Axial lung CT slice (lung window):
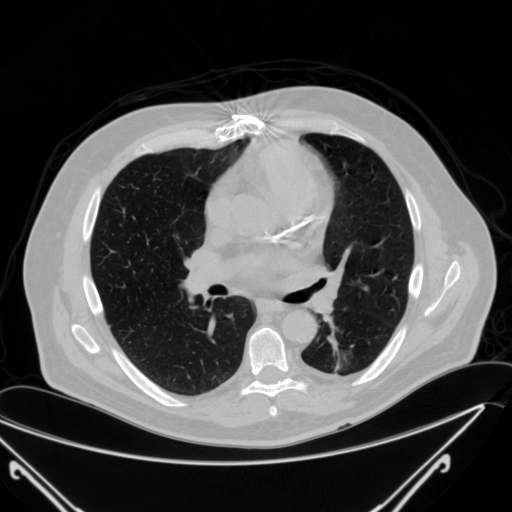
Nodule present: no